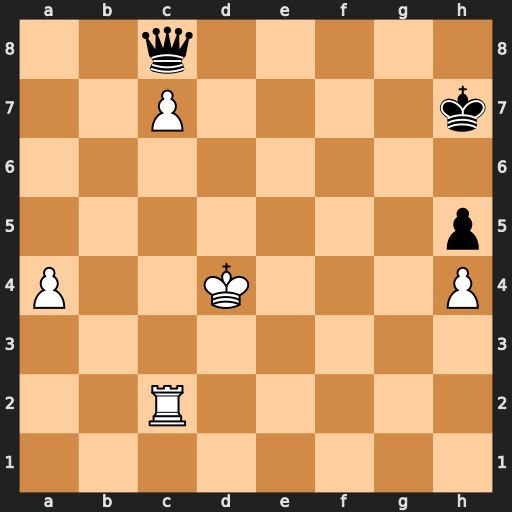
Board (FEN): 2q5/2P4k/8/7p/P2K3P/8/2R5/8
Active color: w
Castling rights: -
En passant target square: -
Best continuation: Rc6 Qd7+ Kc5